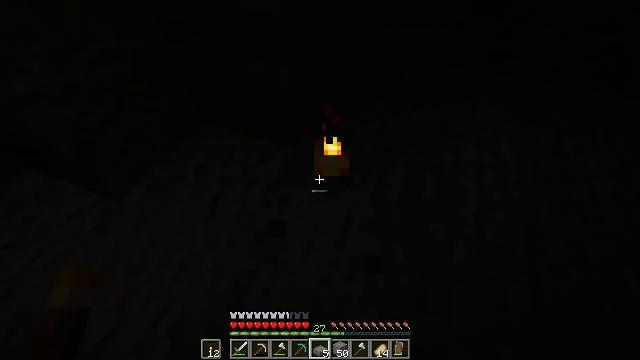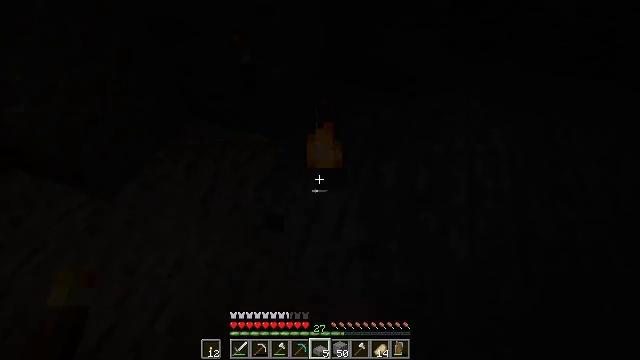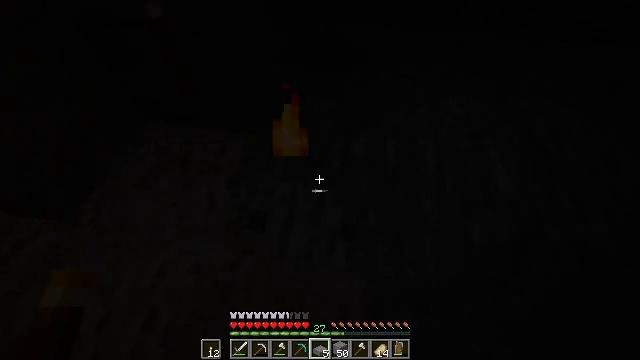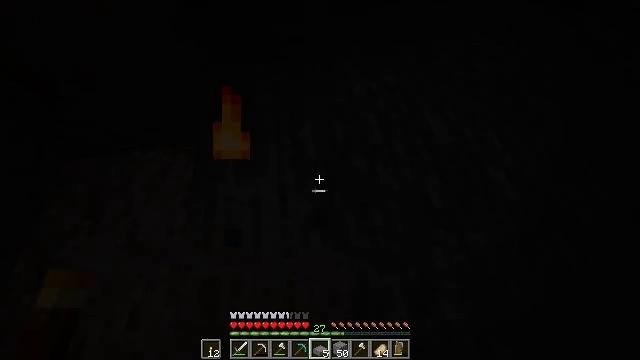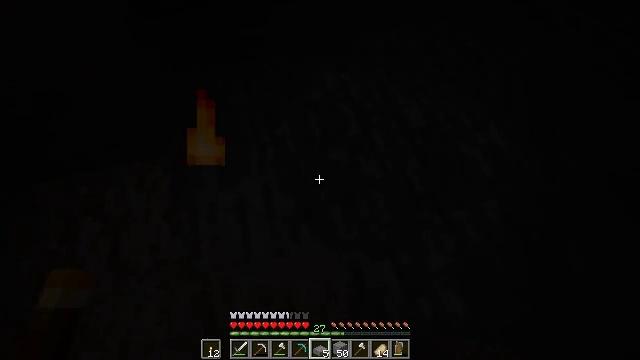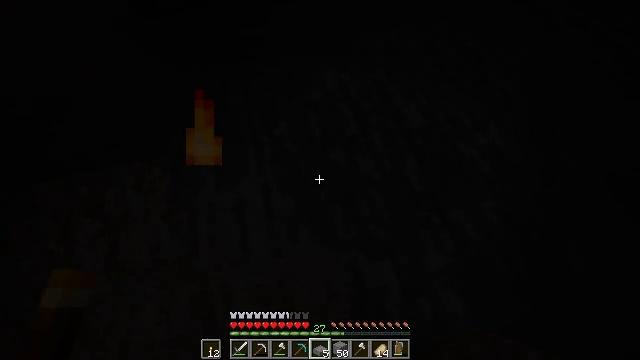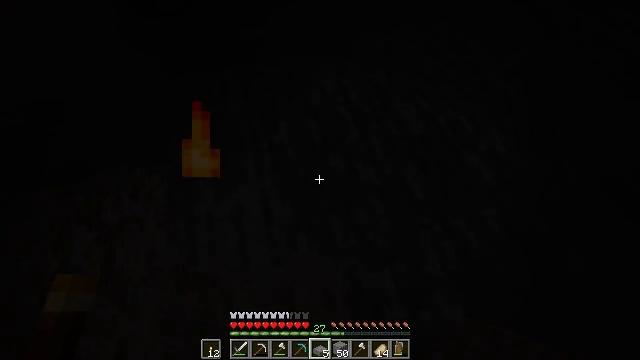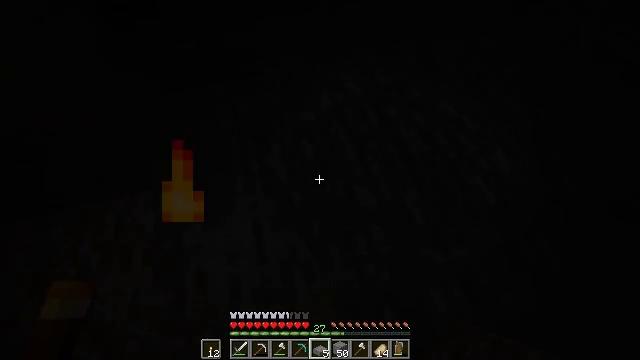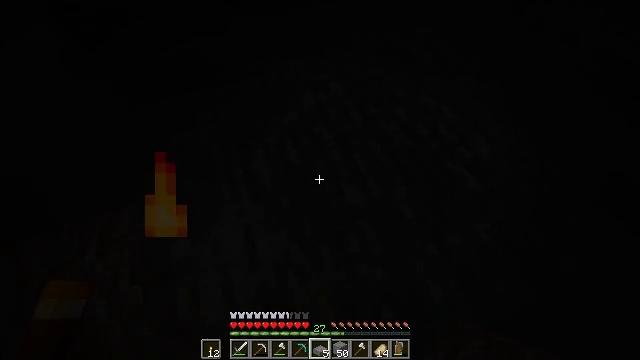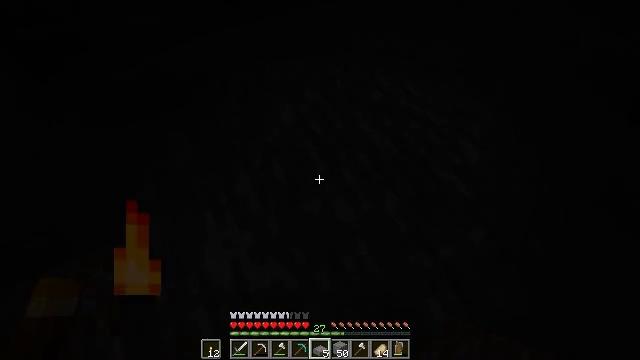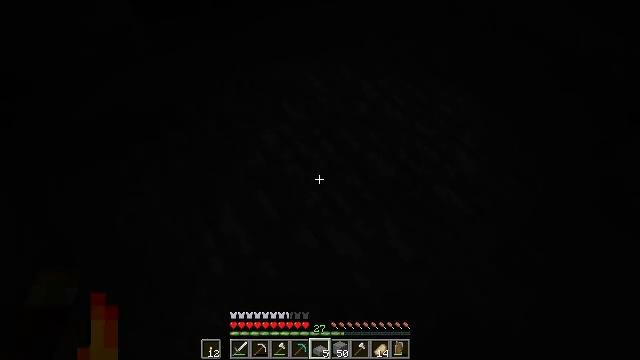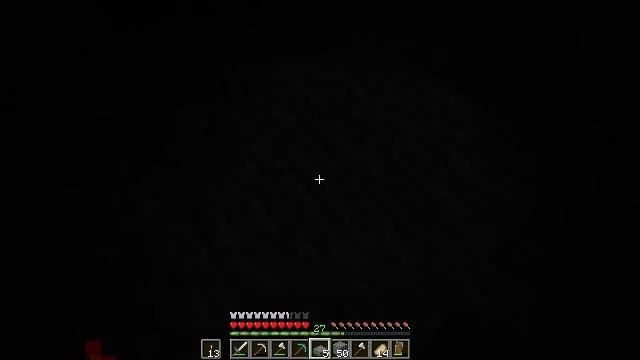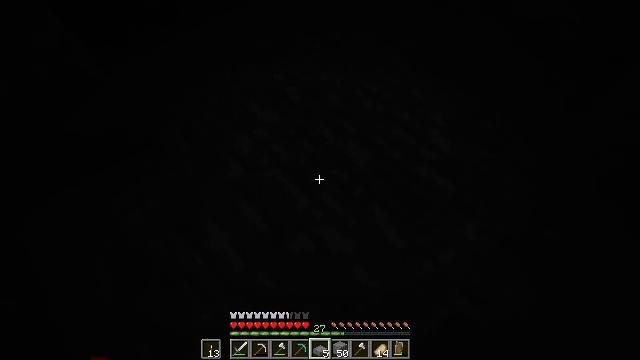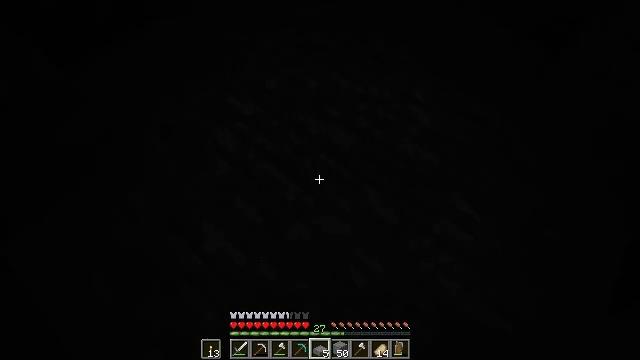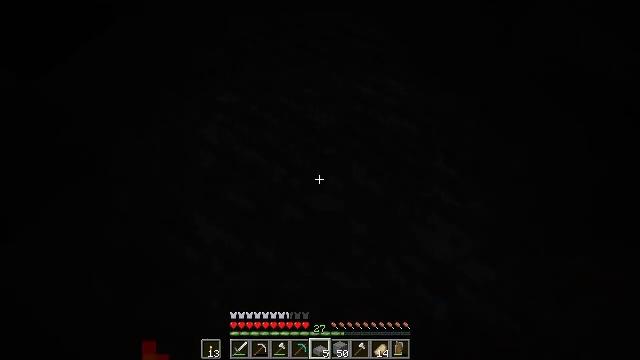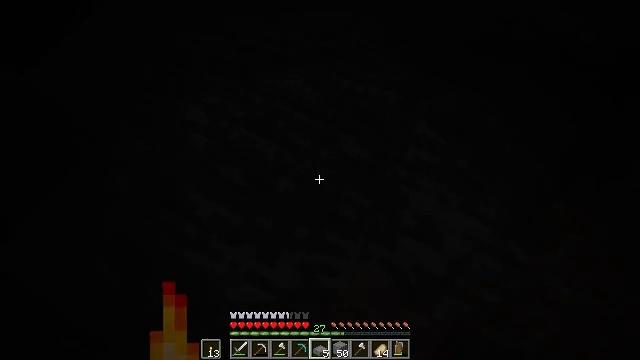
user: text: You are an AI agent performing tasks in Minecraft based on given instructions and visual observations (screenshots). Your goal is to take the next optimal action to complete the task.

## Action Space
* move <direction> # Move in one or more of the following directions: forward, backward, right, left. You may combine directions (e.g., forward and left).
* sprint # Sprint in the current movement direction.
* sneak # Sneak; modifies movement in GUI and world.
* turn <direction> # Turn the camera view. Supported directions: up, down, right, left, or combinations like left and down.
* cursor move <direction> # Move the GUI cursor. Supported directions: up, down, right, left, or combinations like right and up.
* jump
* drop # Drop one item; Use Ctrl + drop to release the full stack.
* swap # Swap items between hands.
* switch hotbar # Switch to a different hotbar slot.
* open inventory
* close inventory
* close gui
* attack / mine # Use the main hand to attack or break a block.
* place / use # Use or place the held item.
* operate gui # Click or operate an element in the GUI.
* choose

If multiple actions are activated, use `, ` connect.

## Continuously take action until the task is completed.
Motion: motion action
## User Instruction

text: Gather stone slabs for reuse.
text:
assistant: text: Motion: turn right and down
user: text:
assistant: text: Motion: turn right and down
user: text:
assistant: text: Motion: turn right and down
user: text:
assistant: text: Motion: turn right
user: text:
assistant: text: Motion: no_op
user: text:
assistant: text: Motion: move forward
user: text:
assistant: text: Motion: move forward, turn right
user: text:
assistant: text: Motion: move forward, turn right
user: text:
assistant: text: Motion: move forward, turn right
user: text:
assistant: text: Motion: turn right
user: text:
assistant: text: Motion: turn right
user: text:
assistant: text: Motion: turn right and down
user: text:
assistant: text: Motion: move back, turn right and down
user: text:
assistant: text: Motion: move back, turn right and down
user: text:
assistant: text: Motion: move back, turn right and down
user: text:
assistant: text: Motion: turn right
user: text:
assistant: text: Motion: turn right
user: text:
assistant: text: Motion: turn right and up, switch to hotbar 2
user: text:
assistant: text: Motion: turn right and up, switch to hotbar 2
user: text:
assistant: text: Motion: turn right and up
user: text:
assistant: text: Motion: turn right, attack / mine
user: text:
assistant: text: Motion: attack / mine
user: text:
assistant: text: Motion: attack / mine
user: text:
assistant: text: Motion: attack / mine
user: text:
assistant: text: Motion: turn right, attack / mine
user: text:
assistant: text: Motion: attack / mine
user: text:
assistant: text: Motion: attack / mine
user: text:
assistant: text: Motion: attack / mine
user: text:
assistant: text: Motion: attack / mine
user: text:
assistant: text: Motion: attack / mine